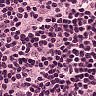
Metastatic tissue present: no